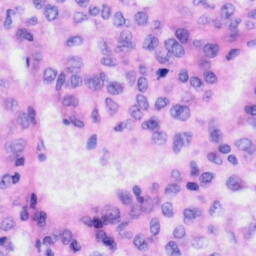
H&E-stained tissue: Liver